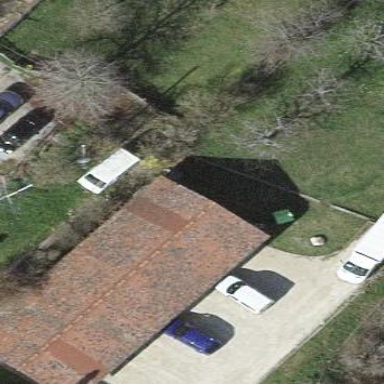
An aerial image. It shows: Simple house.